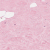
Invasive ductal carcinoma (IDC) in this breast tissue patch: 0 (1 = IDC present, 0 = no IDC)